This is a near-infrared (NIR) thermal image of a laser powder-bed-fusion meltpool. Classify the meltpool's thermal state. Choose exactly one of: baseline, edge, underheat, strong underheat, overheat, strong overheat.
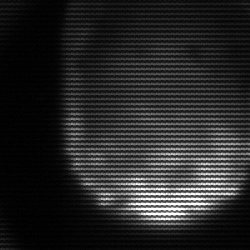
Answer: edge